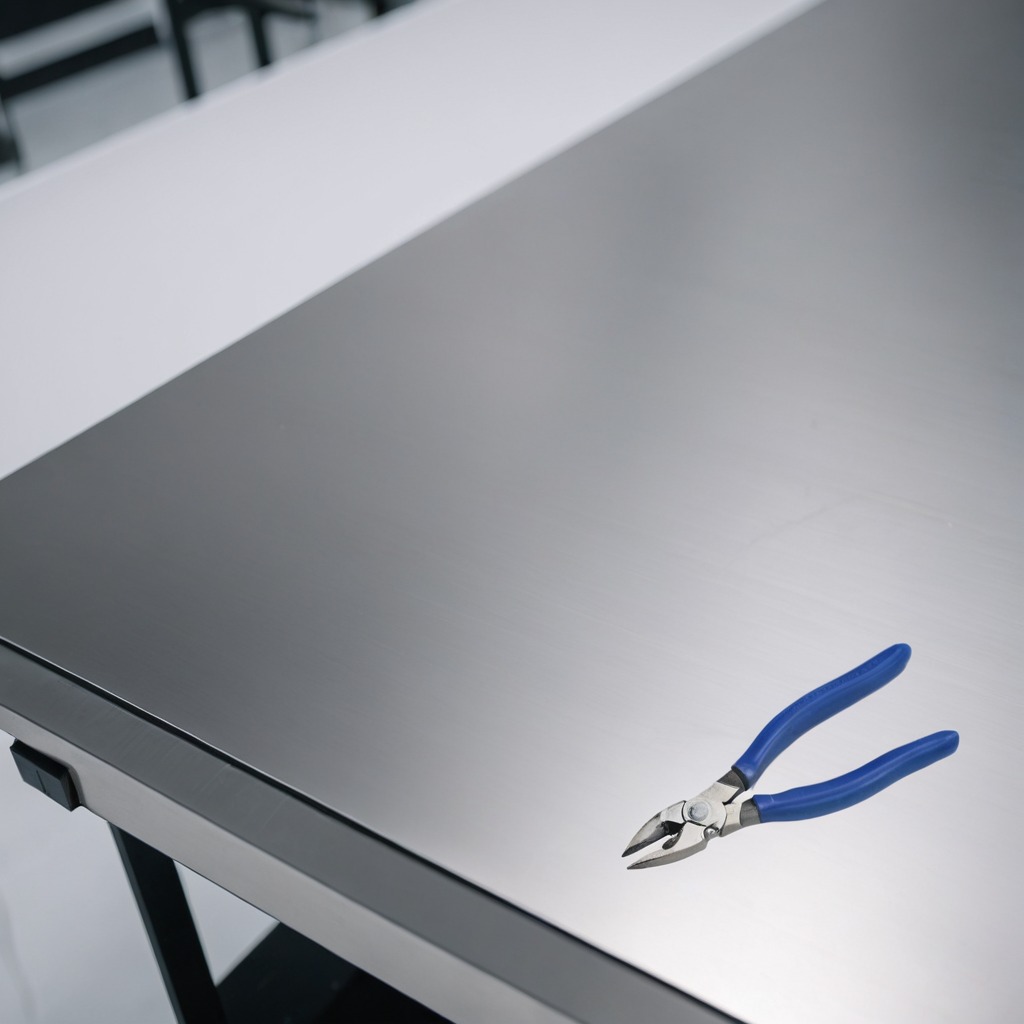
A plier is lying on the stainless steel table in a high-end prototyping lab.